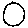
Label: circle